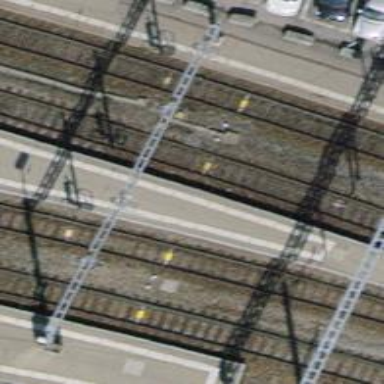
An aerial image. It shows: Railway signal.